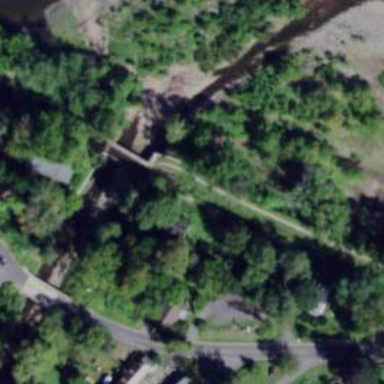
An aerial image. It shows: Aqueduct bridge over canal.